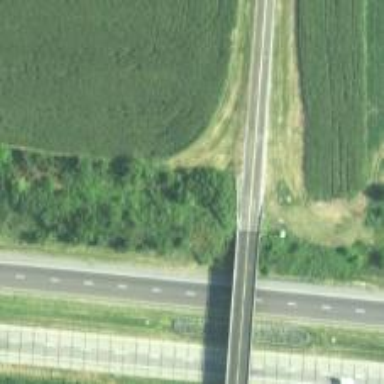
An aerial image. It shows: Unclassified road crossing viaduct bridge.